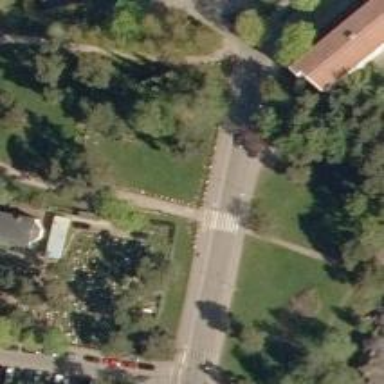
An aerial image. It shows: Marked asphalt crossing on the road.